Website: apple
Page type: payment
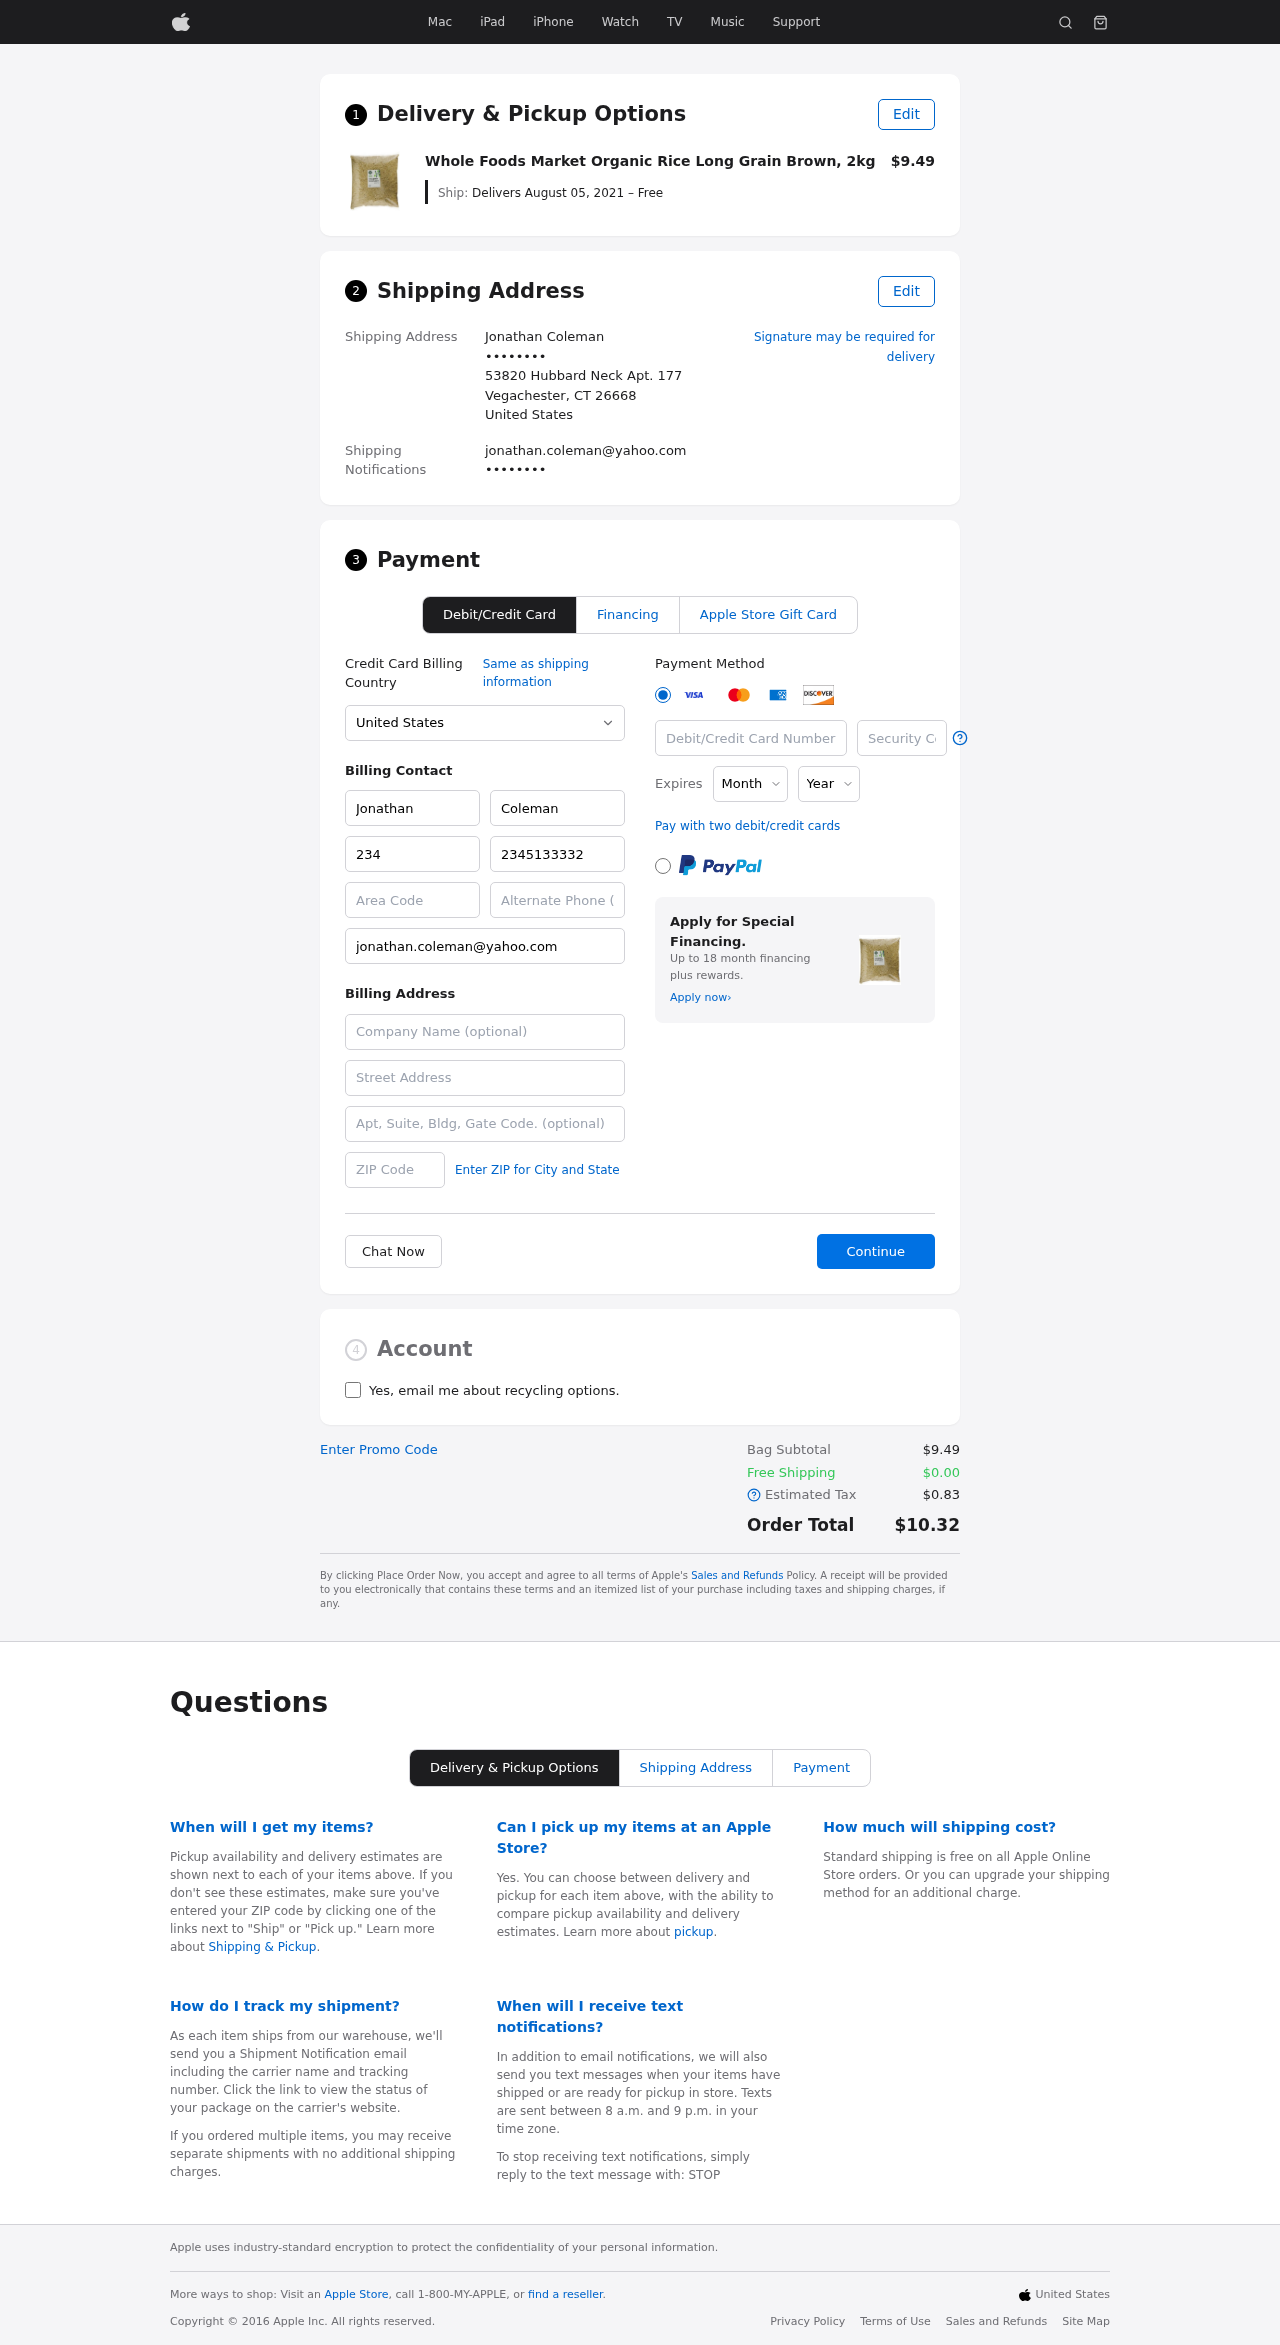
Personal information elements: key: PII_CARD_CVV
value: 4408
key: PII_CARD_EXPIRY_MONTH
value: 01
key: PII_CARD_EXPIRY_YEAR
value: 27
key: PII_CARD_NUMBER
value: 3781 6587 6383 238
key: PII_CITY_STATE_ZIP
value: Vegachester, CT 26668
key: PII_COUNTRY
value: United States
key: PII_EMAIL
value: jonathan.coleman@yahoo.com
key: PII_EMAIL2
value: jonathan.coleman@yahoo.com
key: PII_FIRSTNAME
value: Jonathan
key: PII_FULLNAME
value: Jonathan Coleman
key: PII_LASTNAME
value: Coleman
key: PII_PHONE3
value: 2345133332
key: PII_PHONE_AREA
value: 234
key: PII_POSTCODE2
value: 28738
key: PII_SECURITY_CODE
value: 728
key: PII_STREET
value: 53820 Hubbard Neck Apt. 177
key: PII_STREET2
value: Apt. 135
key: PII_PHONE
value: ••••••••
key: PII_PHONE2
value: ••••••••
Product elements: key: PRODUCT1_NAME
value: Whole Foods Market Organic Rice Long Grain Brown, 2kg
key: PRODUCT1_PRICE
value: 9.49
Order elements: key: ORDER_DELIVERY_DATE
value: Delivers August 05, 2021 – Free
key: ORDER_SUBTOTAL
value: $9.49
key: ORDER_SHIPPING_COST
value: $0.00
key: ORDER_TAX
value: $0.83
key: ORDER_TOTAL
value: $10.32